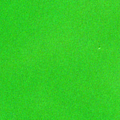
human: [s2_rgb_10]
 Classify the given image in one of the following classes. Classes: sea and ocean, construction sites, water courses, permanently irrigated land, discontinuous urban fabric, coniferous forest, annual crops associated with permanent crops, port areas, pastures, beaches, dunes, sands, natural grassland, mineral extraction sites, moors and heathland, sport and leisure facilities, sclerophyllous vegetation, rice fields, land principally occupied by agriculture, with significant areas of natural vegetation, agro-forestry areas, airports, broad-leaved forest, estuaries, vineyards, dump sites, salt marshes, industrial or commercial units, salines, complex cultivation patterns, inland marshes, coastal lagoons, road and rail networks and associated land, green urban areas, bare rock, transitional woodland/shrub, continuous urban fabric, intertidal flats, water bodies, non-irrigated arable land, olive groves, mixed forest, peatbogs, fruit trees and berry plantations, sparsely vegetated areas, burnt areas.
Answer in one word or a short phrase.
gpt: water bodies